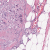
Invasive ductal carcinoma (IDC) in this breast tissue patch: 1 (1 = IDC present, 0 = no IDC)